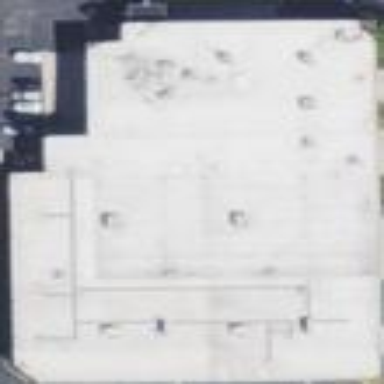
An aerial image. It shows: Commercial building.